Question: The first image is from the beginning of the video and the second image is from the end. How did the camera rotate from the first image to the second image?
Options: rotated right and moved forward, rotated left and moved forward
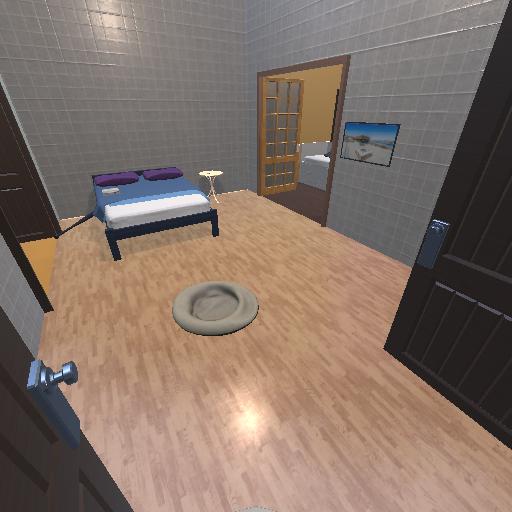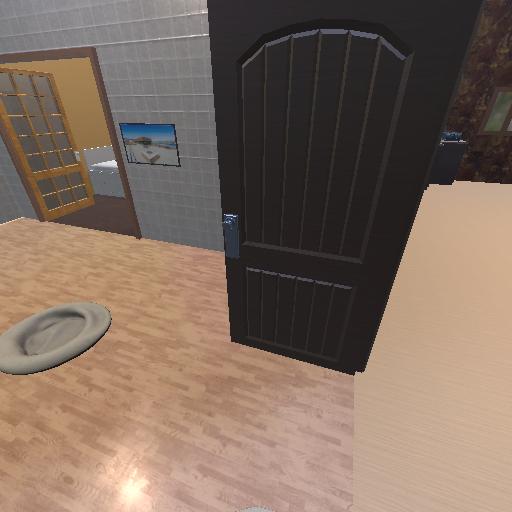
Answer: rotated right and moved forward